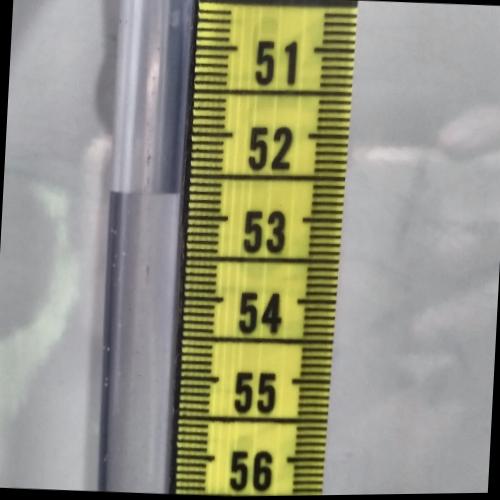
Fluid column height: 52.2 cm